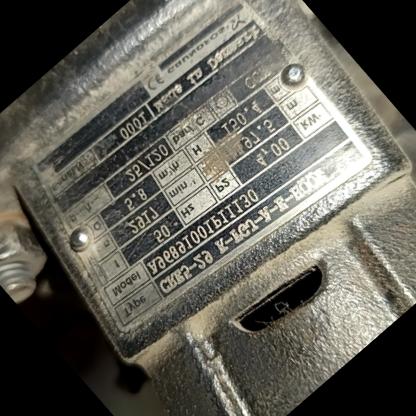
Klasa: tabliczka-znamionowa